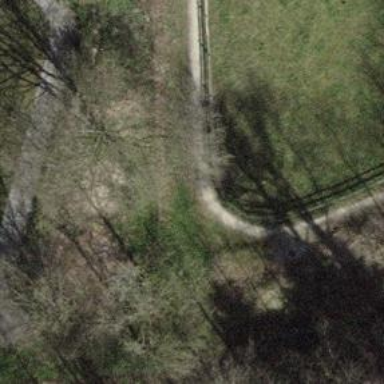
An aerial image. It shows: Gravel path.